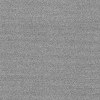
Atmospheric dust classification: dusty